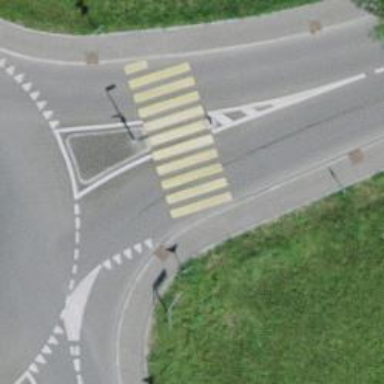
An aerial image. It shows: Marked crossing with pedestrian island.